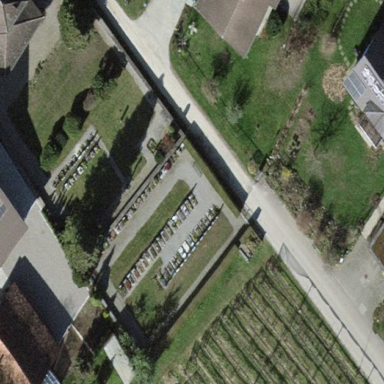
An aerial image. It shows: Cemetery.